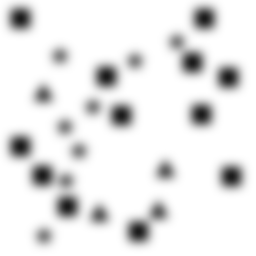
Squares: 12
Triangles: 4
Stars: 8
Total shapes: 24